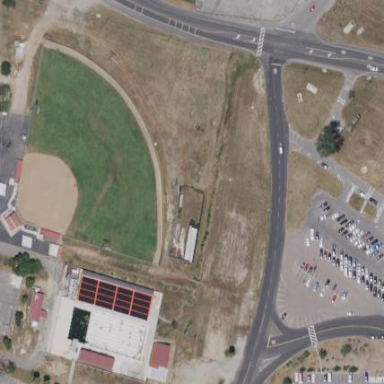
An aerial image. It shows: Baseball pitch for leisure land.